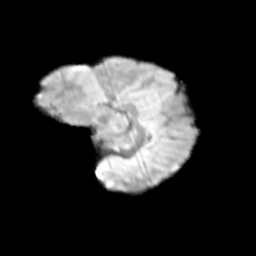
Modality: T2w
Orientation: sagittal
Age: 11
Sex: female
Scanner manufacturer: siemens
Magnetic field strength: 3 T
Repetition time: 3.8 s
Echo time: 0.07 s